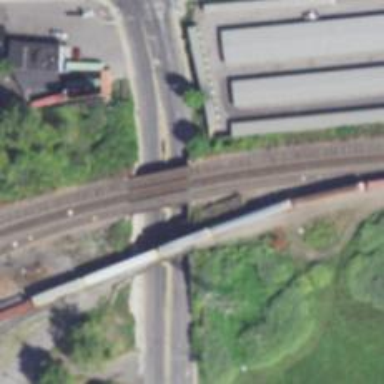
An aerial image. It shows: Bridge over railway siding.